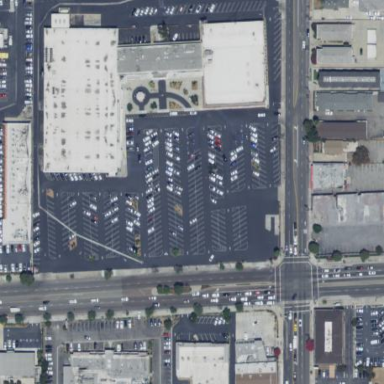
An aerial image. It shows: Retail building.